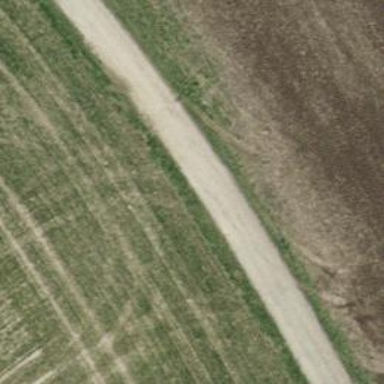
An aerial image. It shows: Compacted agricultural track with grade2 tracktype suitable for agricultural vehicles.